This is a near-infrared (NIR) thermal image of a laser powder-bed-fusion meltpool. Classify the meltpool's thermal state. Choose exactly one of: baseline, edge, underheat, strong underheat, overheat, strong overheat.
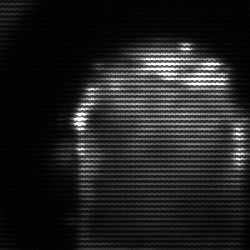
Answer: baseline